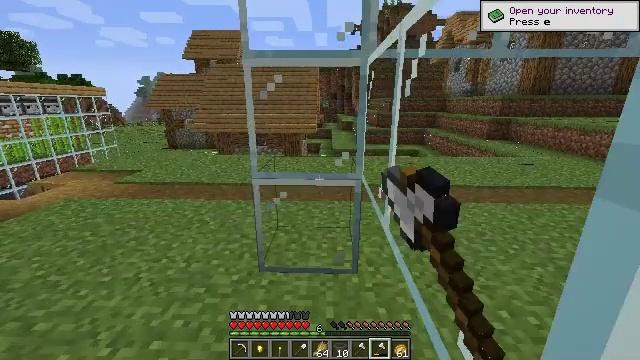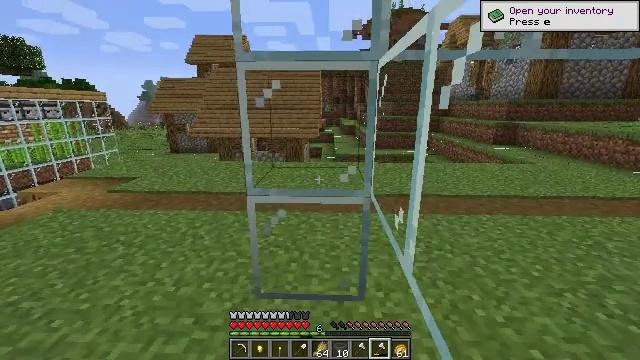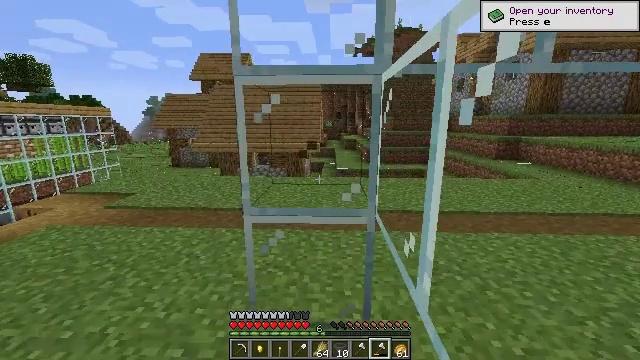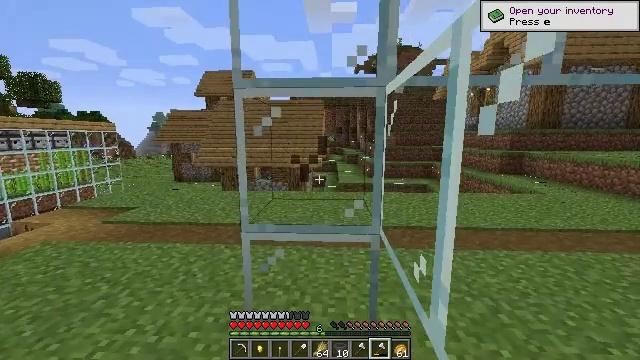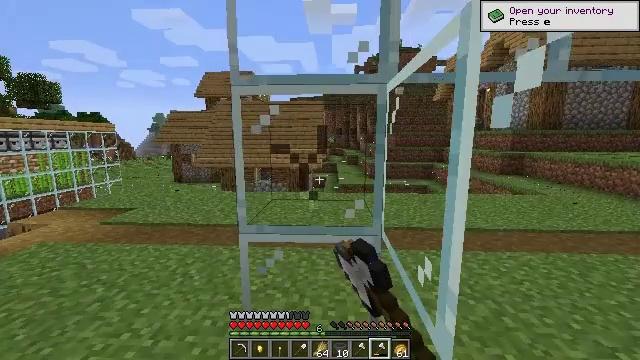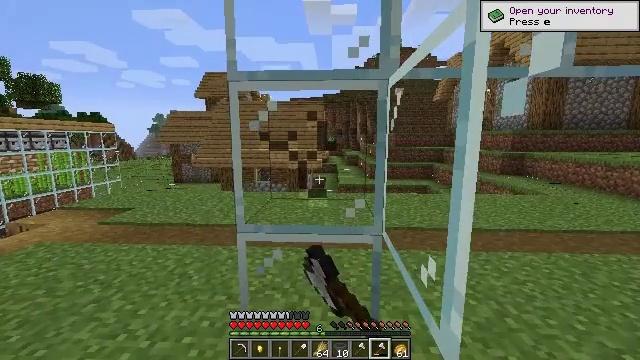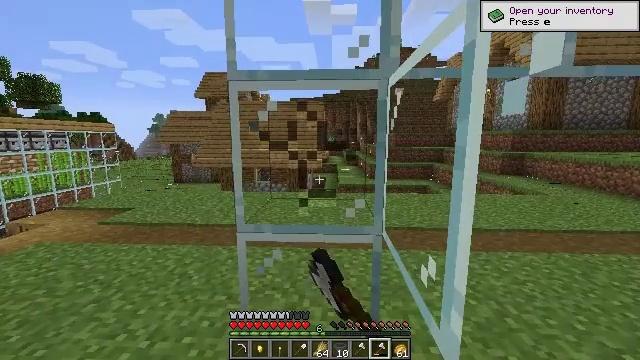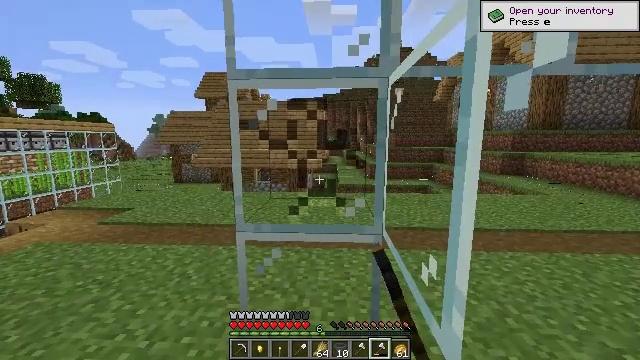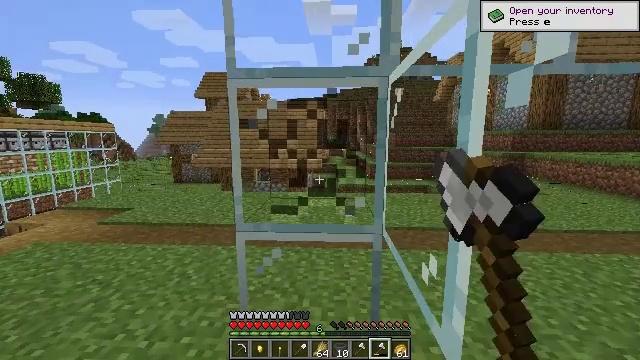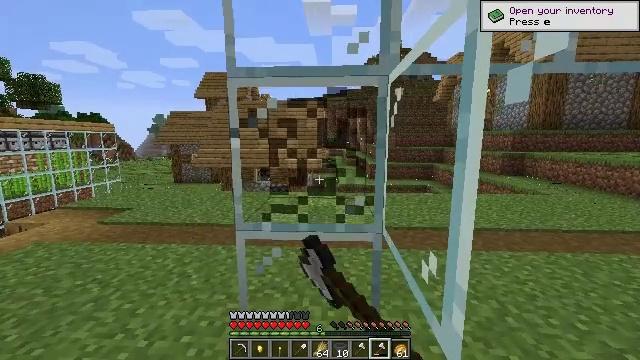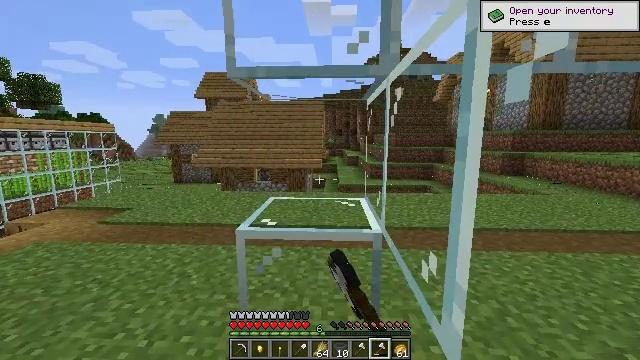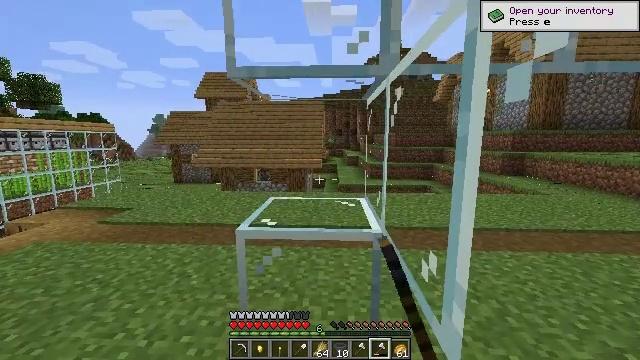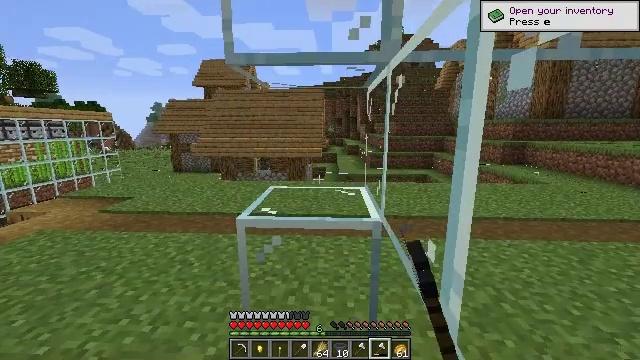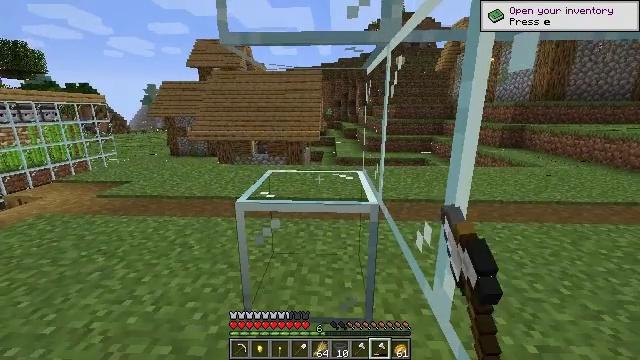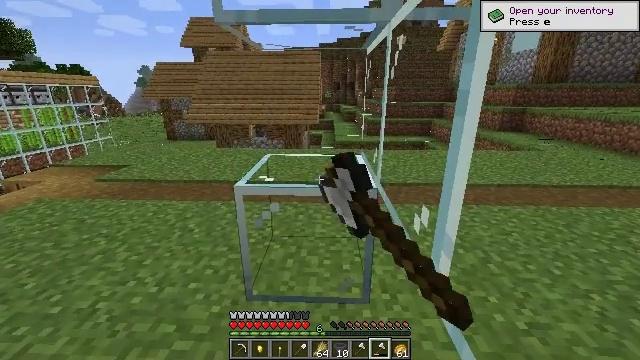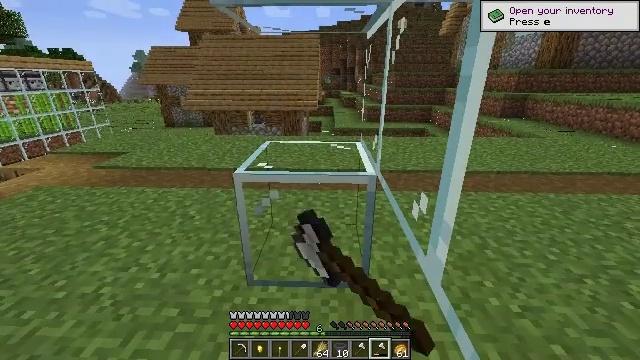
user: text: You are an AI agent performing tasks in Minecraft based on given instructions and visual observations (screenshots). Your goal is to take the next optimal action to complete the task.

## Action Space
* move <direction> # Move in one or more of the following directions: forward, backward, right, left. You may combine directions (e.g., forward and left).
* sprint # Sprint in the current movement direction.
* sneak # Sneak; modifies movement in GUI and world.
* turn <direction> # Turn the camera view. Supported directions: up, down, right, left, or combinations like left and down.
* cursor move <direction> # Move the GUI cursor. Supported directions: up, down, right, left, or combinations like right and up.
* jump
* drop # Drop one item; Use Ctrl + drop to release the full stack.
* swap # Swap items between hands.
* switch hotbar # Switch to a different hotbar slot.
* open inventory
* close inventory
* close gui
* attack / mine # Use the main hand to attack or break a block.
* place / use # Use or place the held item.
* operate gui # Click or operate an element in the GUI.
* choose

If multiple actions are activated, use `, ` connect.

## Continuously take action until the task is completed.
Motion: motion action
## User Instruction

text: Mine the glass to clear the view.
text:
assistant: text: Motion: move forward, attack / mine
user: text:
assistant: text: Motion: turn up, attack / mine
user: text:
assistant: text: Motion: turn up, attack / mine
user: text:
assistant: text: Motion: attack / mine
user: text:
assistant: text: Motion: attack / mine
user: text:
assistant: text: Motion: attack / mine
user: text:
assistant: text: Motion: attack / mine
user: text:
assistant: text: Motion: attack / mine
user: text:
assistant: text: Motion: attack / mine
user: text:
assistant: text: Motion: attack / mine
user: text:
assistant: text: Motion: attack / mine
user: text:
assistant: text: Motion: turn down, attack / mine
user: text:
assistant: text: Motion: turn down, attack / mine
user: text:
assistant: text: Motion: turn down, attack / mine
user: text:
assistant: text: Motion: turn down, attack / mine
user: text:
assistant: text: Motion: attack / mine
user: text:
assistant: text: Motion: attack / mine
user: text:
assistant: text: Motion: attack / mine
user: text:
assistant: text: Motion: attack / mine
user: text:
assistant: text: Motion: attack / mine
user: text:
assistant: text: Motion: attack / mine
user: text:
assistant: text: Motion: attack / mine
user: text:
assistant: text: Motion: attack / mine
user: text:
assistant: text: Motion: attack / mine
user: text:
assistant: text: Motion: attack / mine
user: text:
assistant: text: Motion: attack / mine
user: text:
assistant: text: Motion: turn up, attack / mine
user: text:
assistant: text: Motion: turn left and up, attack / mine
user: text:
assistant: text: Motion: turn left and up, attack / mine
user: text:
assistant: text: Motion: turn up, attack / mine